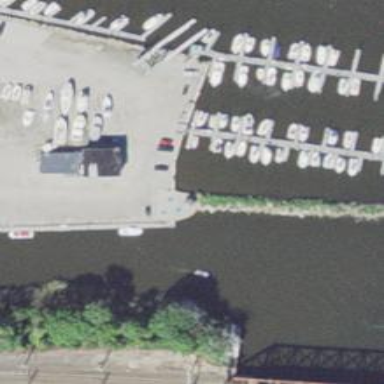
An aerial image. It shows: Man-made pier.